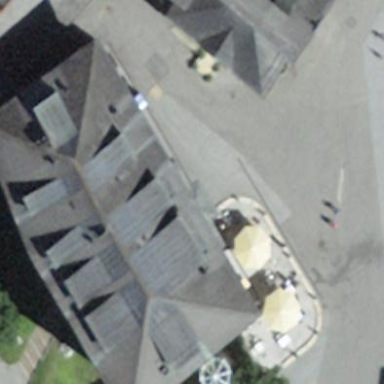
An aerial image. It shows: Hotel building.